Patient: sex M, age 64
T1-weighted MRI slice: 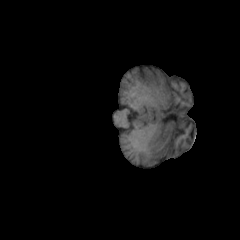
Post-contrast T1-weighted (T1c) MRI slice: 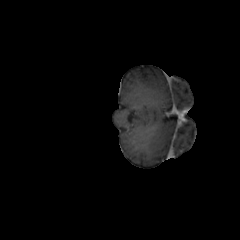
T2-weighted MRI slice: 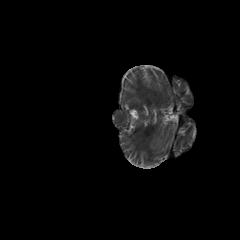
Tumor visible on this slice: no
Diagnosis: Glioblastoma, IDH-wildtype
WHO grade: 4